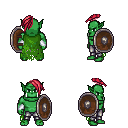
a pixel art fantasy rpg character, male body template, orc, green skin, green tattered cape, metal pants, ruby red long mohawk hairstyle, white cloth bracers, shield, four views (front, back, left, right), 2x2 character sprite sheet, small pixel art, hard edges, no anti-aliasing